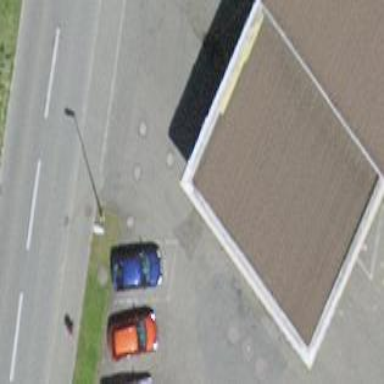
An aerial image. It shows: View of roof of building.